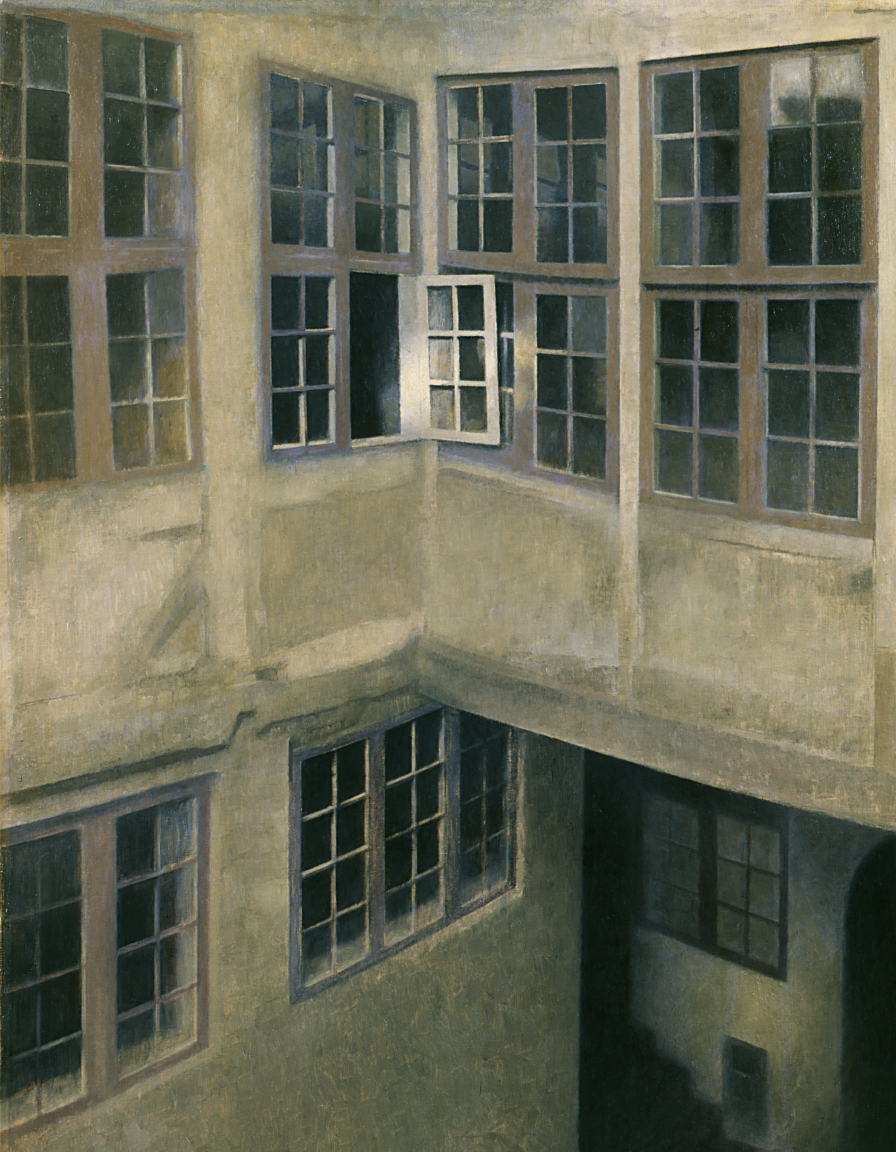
interior painting, wide, overcast daylight, courtyard of pale stone building seen from above, multiple multi-paned closed windows, one open window, pale walls meeting at corner muted atmospheric background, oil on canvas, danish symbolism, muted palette